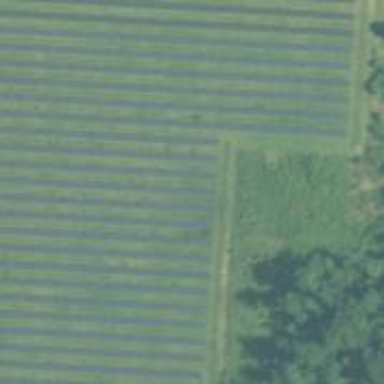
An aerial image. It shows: Solar power plant utilizing photovoltaic technology.